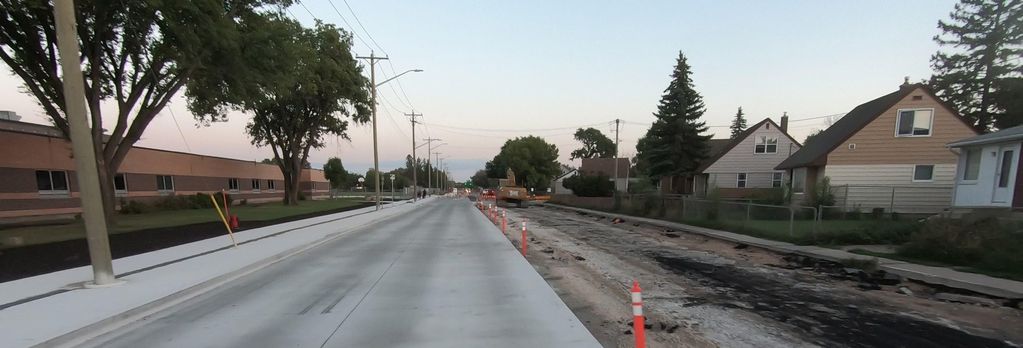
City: winnipeg